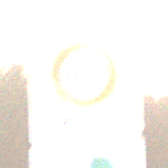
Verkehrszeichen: BeginnUmweltzone
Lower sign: FreistellungVomVerkehrsverbot2
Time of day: SunriseSunset
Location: Outdoor (Nature)
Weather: Clear
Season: NotSpecified
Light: Natural